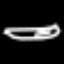
Label: pencil